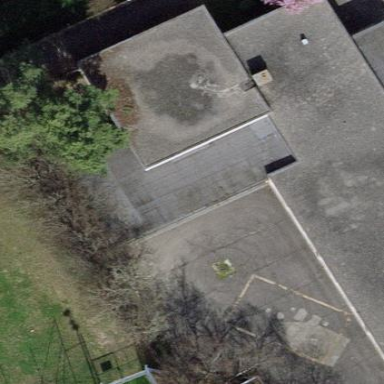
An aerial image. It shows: View of roof of building.